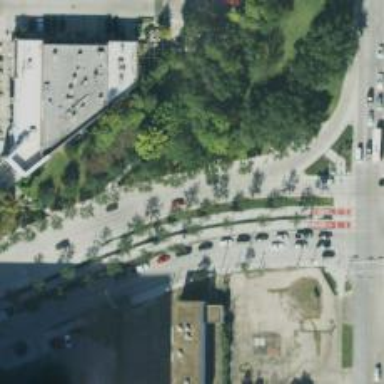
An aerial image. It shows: Frontage road connected to secondary link.